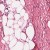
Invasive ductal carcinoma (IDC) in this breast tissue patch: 0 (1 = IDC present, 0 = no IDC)